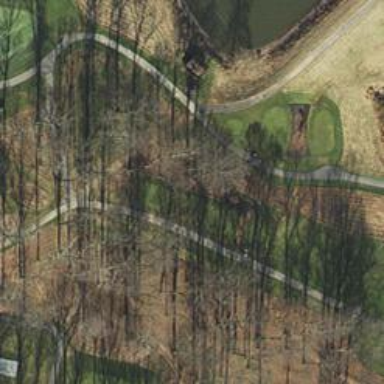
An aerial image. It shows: Golf hole.